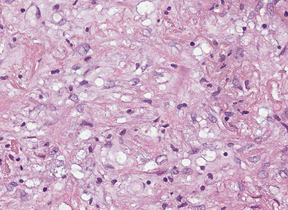
Tumor epithelial tissue: no
Tumor-associated stroma tissue: yes
Normal tissue: no